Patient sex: F
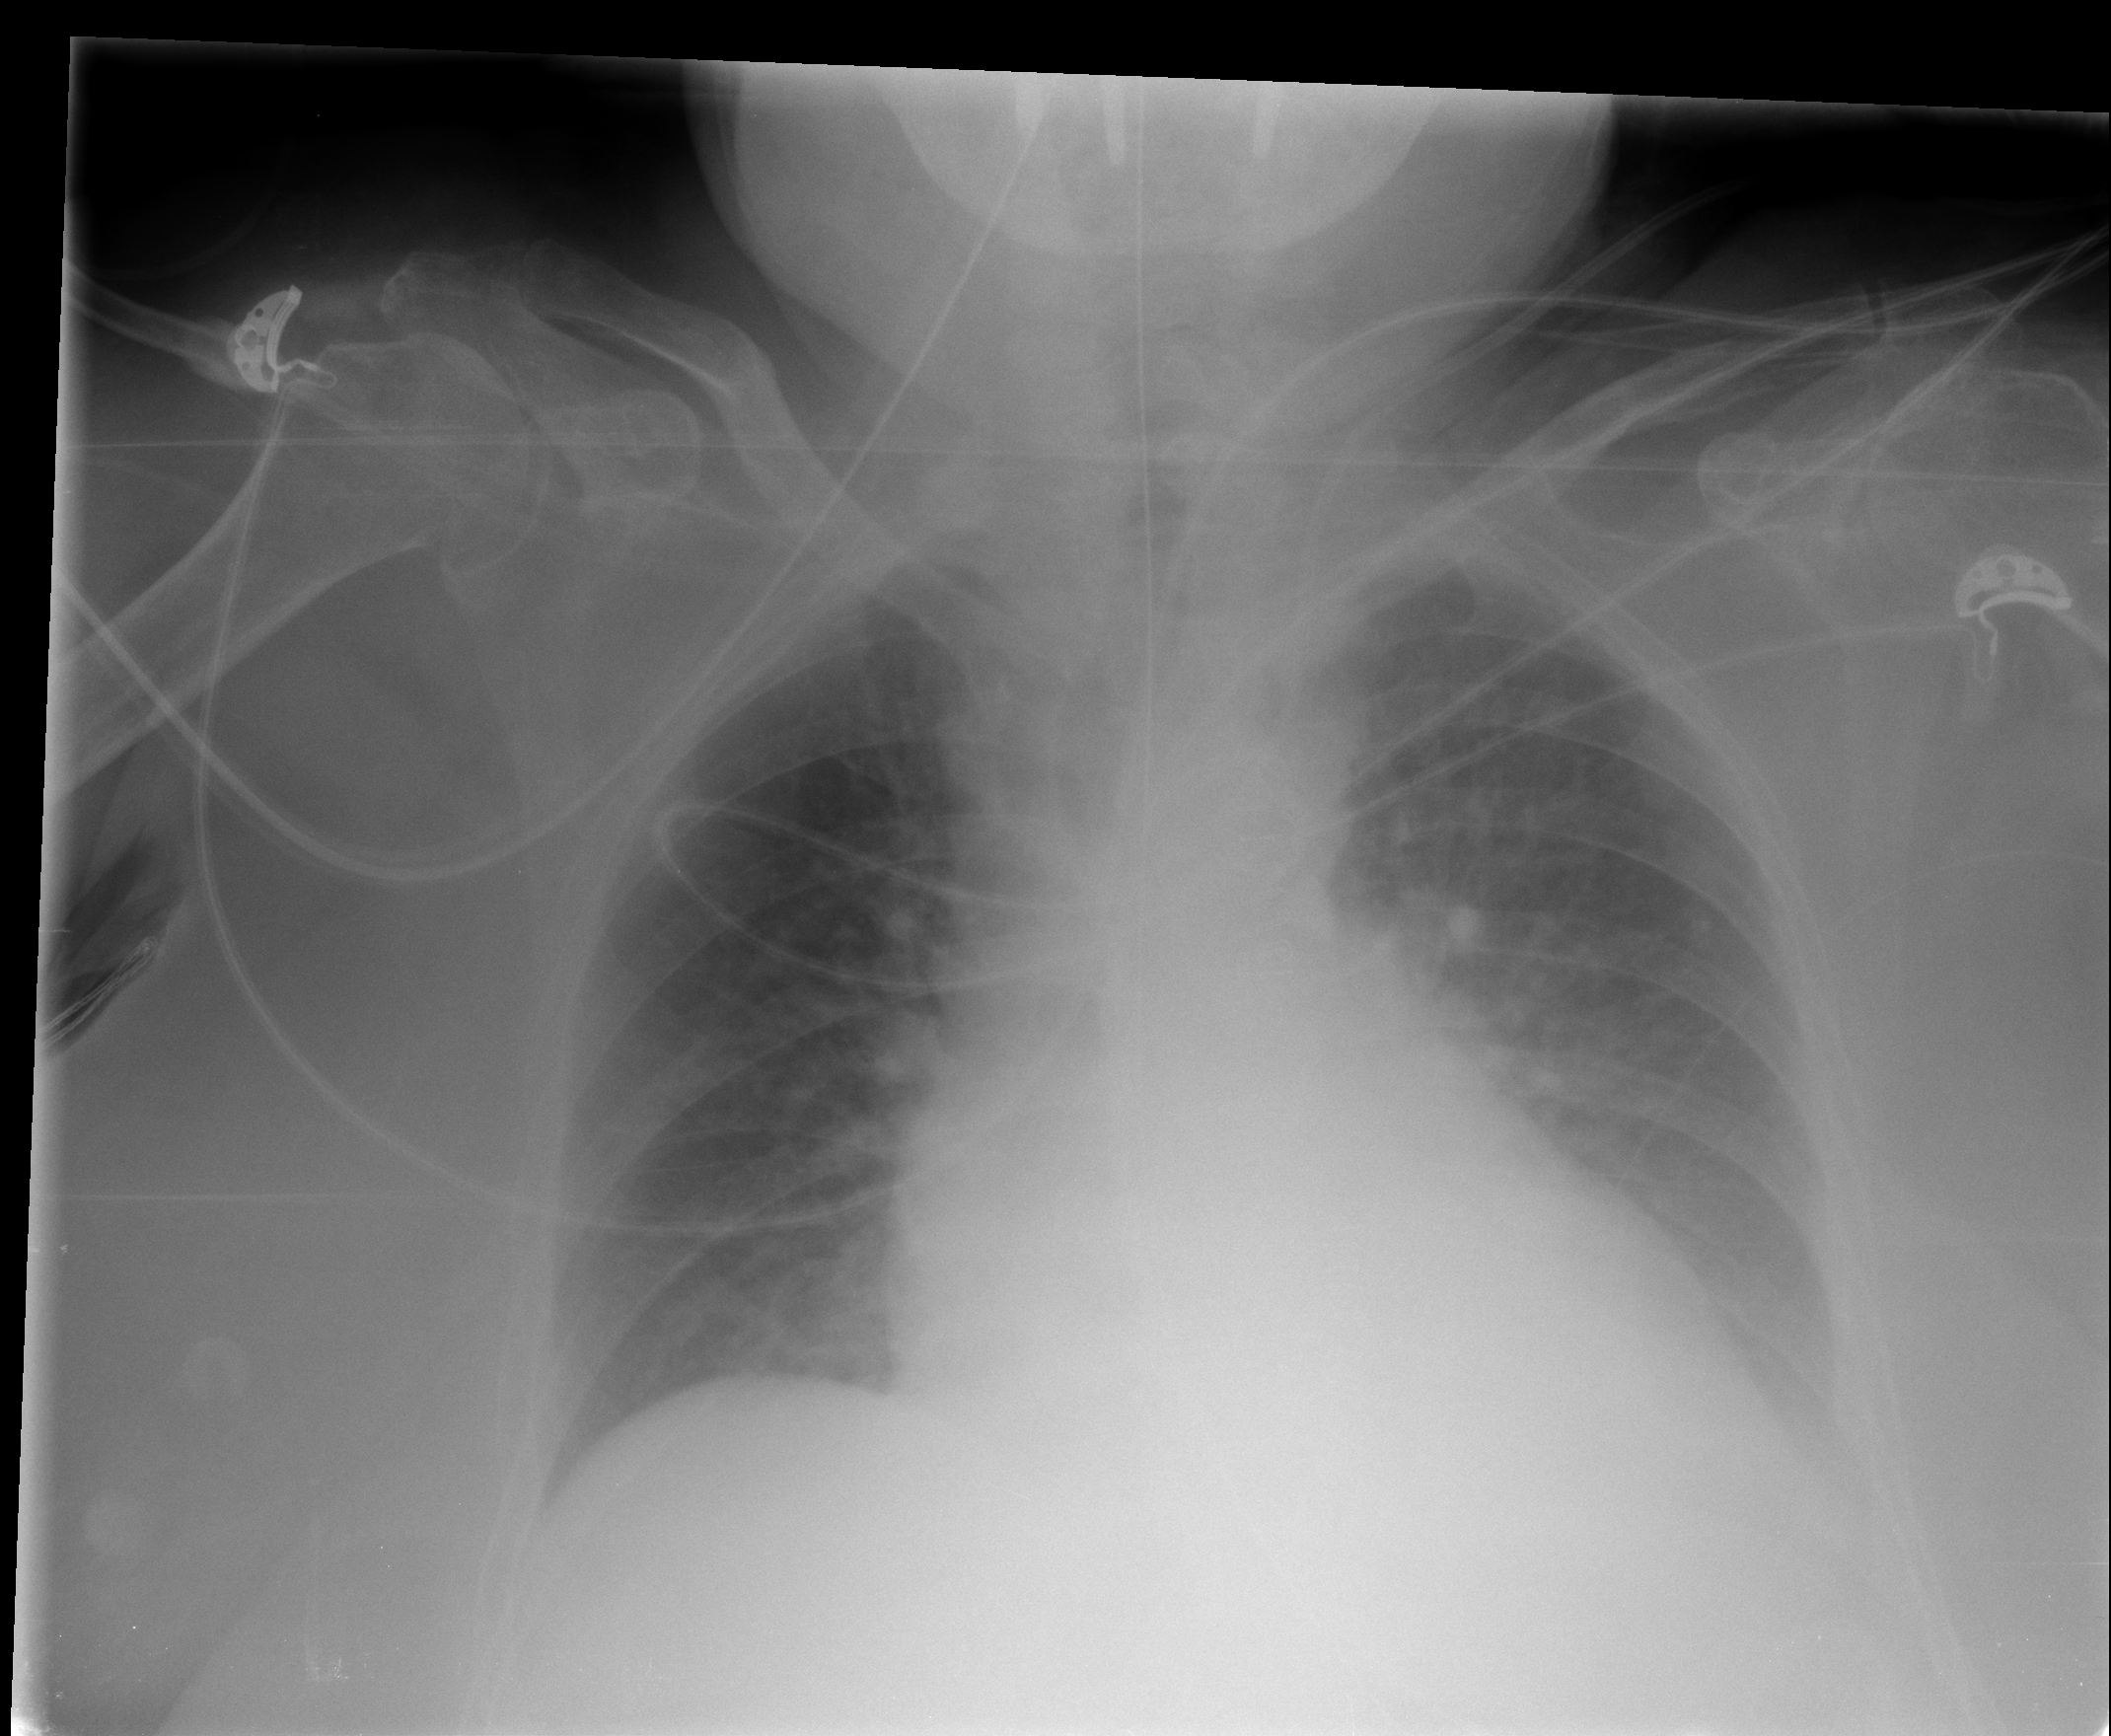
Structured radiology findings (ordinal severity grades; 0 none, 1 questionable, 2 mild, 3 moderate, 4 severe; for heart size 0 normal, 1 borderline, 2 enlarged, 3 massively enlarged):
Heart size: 2
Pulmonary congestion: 2
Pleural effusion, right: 1
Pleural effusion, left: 2
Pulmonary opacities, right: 0
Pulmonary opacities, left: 0
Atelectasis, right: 0
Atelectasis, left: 2